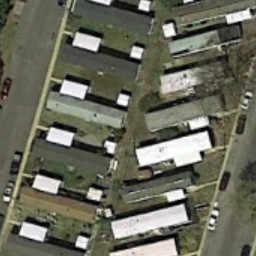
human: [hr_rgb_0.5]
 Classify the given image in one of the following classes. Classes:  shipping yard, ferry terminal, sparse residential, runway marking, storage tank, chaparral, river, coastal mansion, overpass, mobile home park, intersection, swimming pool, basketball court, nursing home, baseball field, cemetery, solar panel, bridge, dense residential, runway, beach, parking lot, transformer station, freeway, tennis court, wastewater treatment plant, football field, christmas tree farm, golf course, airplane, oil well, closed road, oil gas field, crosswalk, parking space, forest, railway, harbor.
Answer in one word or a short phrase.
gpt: mobile home park